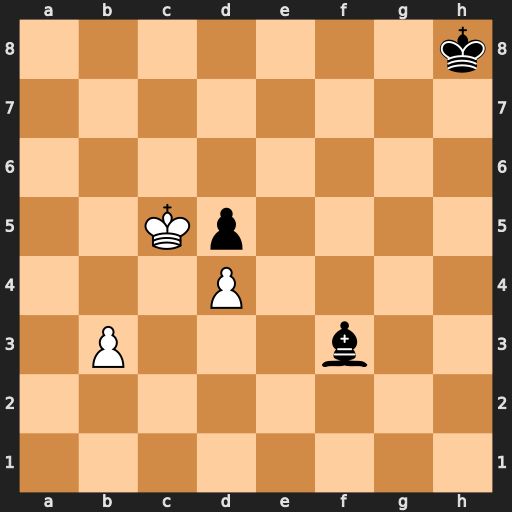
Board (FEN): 7k/8/8/2Kp4/3P4/1P3b2/8/8
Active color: w
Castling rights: -
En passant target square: -
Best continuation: b4 Kg7 b5 Bg4 b6